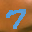
Label: 7